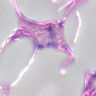
Metastatic tissue present: no